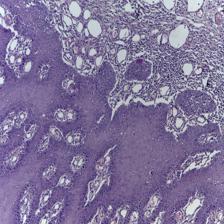
Diagnosis: OSCC